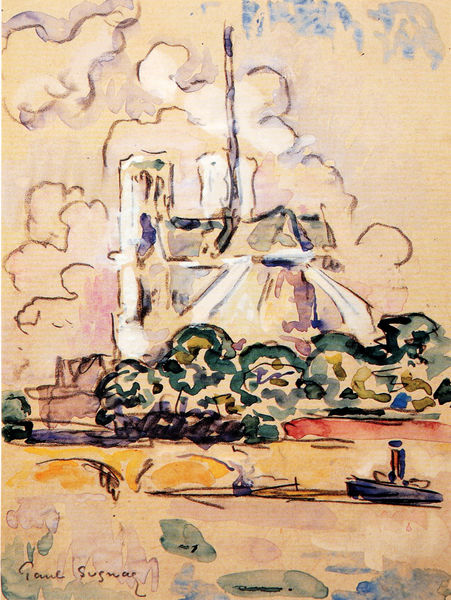
Titel: Le Chevet de Notre-Dame-de-Paris, Die Chorseite von Notre Dame in Paris
Künstler: Paul Signac
Standort: Besançon
Institution: Musée des Beaux-Arts
Schlagwörter: baum, blau, gemälde, himmel, laub, mann, wasser, weiß, wolken, aquarell, bäume, fluss, gelb, grün, impressionismus, landschaft, ocker, stadt, ufer, braun, bunt, frankreich, hintergrund, orange, paris, skizze, zeichnung, anlage, dame, gebäude, haus, park, rot, wolke, beige, architektur, steine, signatur, brücke, büsche, kirche, rauch, insel, figur, gotik, rosa, wald, boot, boote, kamin, schornstein, turm, schiff, schiffe, sommer, papier, umrisse, studie, schiffer, abstrakt, modern, dächer, grafik, graphik, lila, violett, wasserfarbe, linien, fabrik, van gogh, hafen, industrie, seine, dampfer, striche, bögen, wasserfarben, burg, kirch, türme, dom, paul, koloriert, schemenhaft, kathedrale, flecken, karton, hubi, signac, farbflecke, schemen, basilika, bauwerk, notr dame, notre dame, paul signac, gouache, schlepper, hauptstadt, aquarelisiert, ile, notre, angedeutet, brün, perosn, sugmar, geväude, betonwerk, fehlfarben